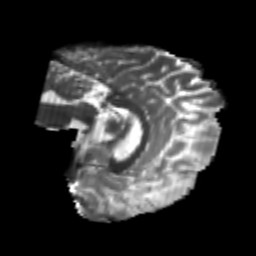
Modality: T2w
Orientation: sagittal
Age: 20
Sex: male
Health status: healthy
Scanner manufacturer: philips
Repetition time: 7.389 s
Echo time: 0.08599 s